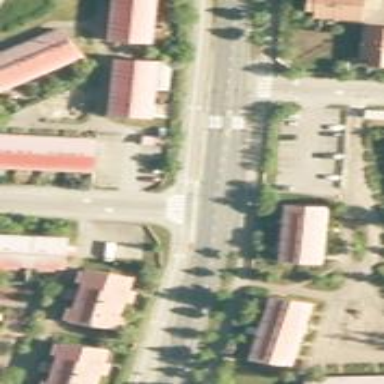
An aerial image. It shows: Crossing on the road.